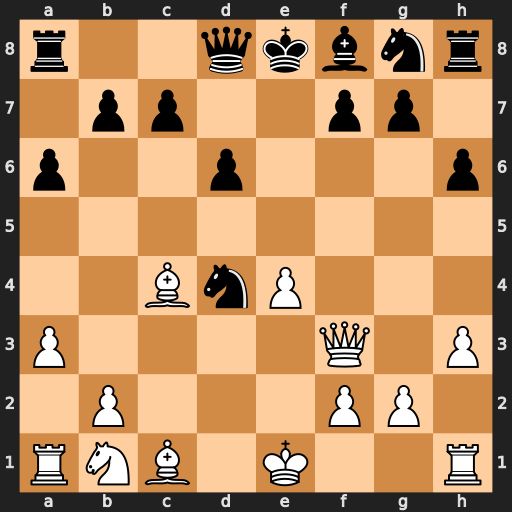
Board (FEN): r2qkbnr/1pp2pp1/p2p3p/8/2BnP3/P4Q1P/1P3PP1/RNB1K2R
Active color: w
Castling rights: KQkq
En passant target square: -
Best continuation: Qxf7#